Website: walmart
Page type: payment
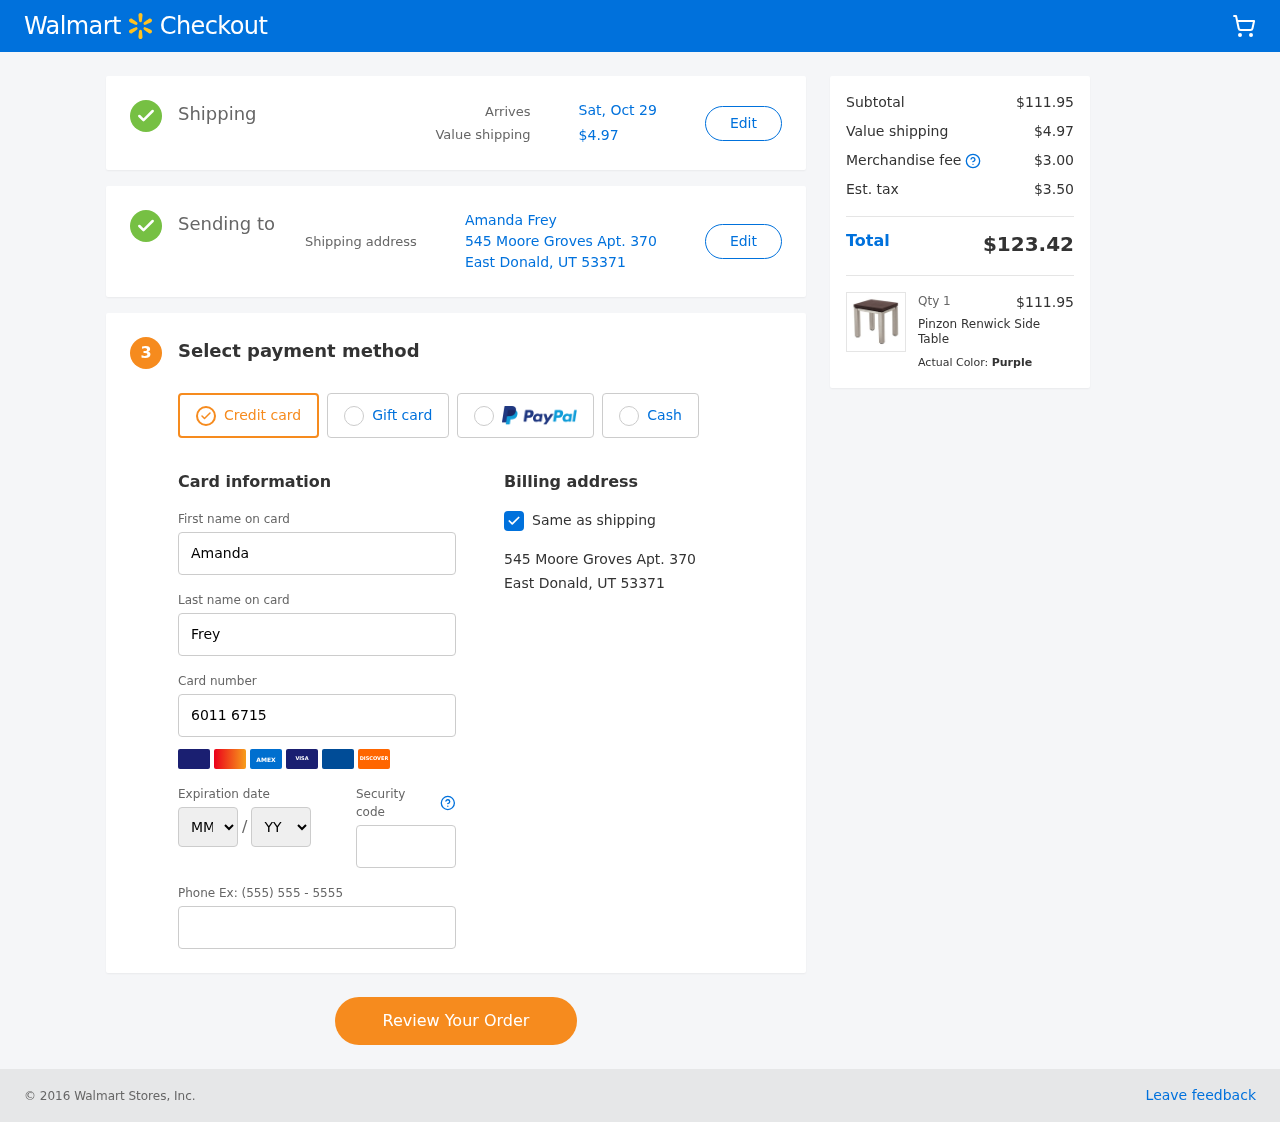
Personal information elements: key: PII_CARD_EXPIRY_MONTH
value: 09
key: PII_CARD_EXPIRY_YEAR
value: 30
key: PII_CITY_STATE_ZIP
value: East Donald, UT 53371
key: PII_FULLNAME
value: Amanda Frey
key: PII_STREET
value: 545 Moore Groves Apt. 370
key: PII_FIRSTNAME
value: Amanda
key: PII_LASTNAME
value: Frey
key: PII_CARD_NUMBER
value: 6011 6715 7732 3126
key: PII_CARD_CVV
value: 655
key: PII_PHONE
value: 7673657216
Product elements: key: PRODUCT1_NAME
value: Pinzon Renwick Side Table
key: PRODUCT1_PRICE
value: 111.95
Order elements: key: ORDER_DELIVERY_DATE
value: Sat, Oct 29
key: ORDER_SHIPPING_COST
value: $4.97
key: ORDER_SUBTOTAL
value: $111.95
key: ORDER_MERCHANDISE_FEE
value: $3.00
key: ORDER_TAX
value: $3.50
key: ORDER_TOTAL
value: $123.42
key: ORDER_NUM_ITEMS
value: Qty 1